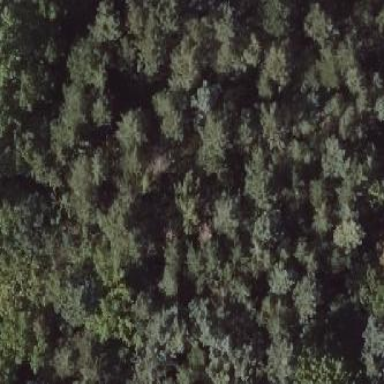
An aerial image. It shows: Mixed woodland with various types of leaves.